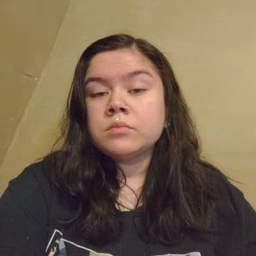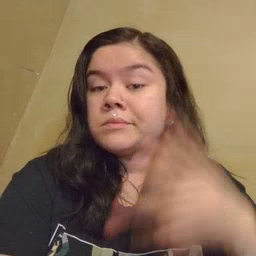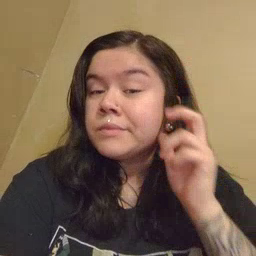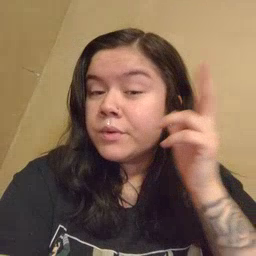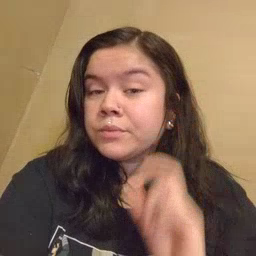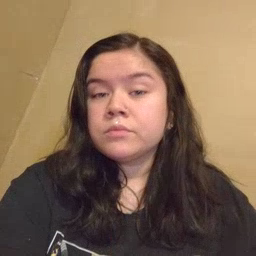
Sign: hear